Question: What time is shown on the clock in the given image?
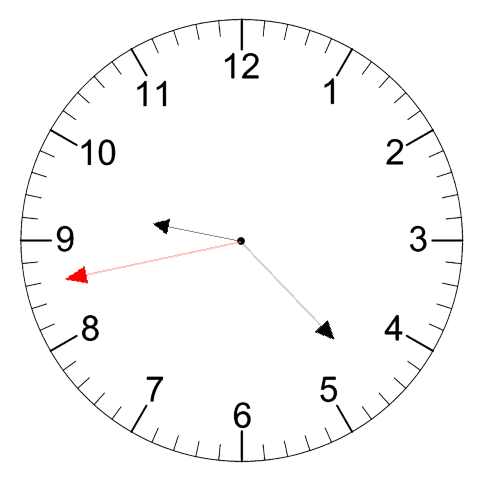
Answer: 09:22:43